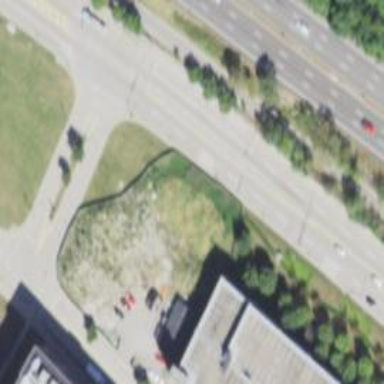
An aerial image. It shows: Secondary road with sidewalk on the left.